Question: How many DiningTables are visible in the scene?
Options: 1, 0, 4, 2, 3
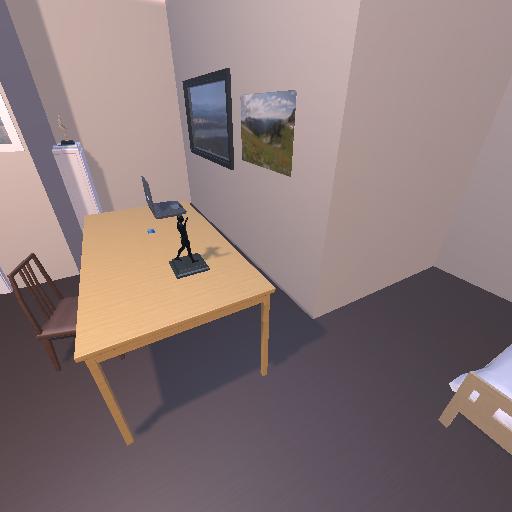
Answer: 1